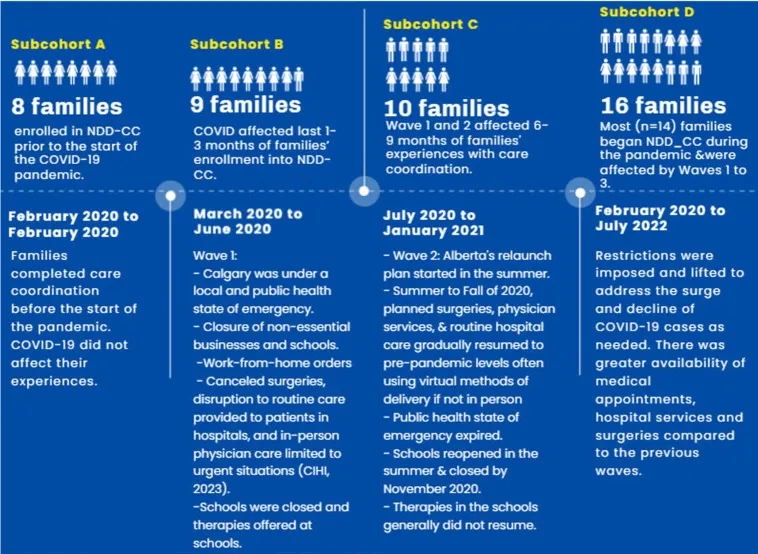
A timeline on the NDD-CC recruitment relative to the different COVID-19 waves.
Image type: chart (chart)